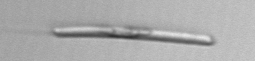
Label: Eucampia_morphytype1